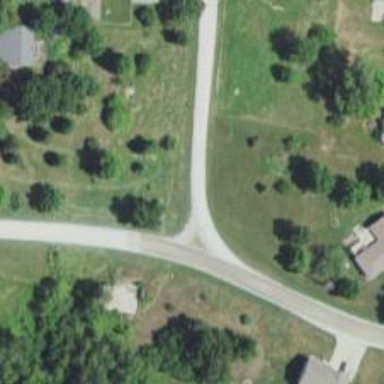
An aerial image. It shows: Residential road.